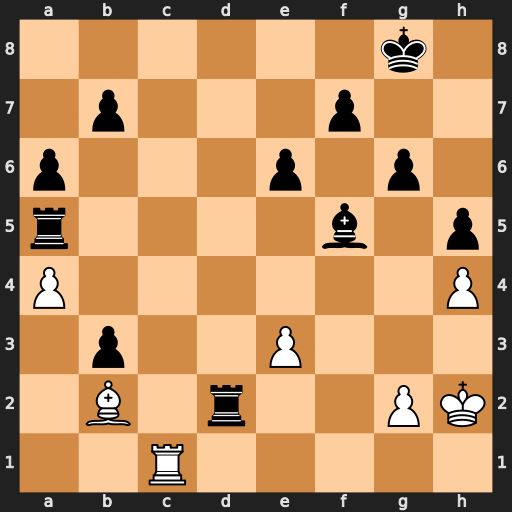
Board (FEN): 6k1/1p3p2/p3p1p1/r4b1p/P6P/1p2P3/1B1r2PK/2R5
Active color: w
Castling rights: -
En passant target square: -
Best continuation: Rc8+ Rd8 Rxd8+ Kh7 Rh8#